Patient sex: M
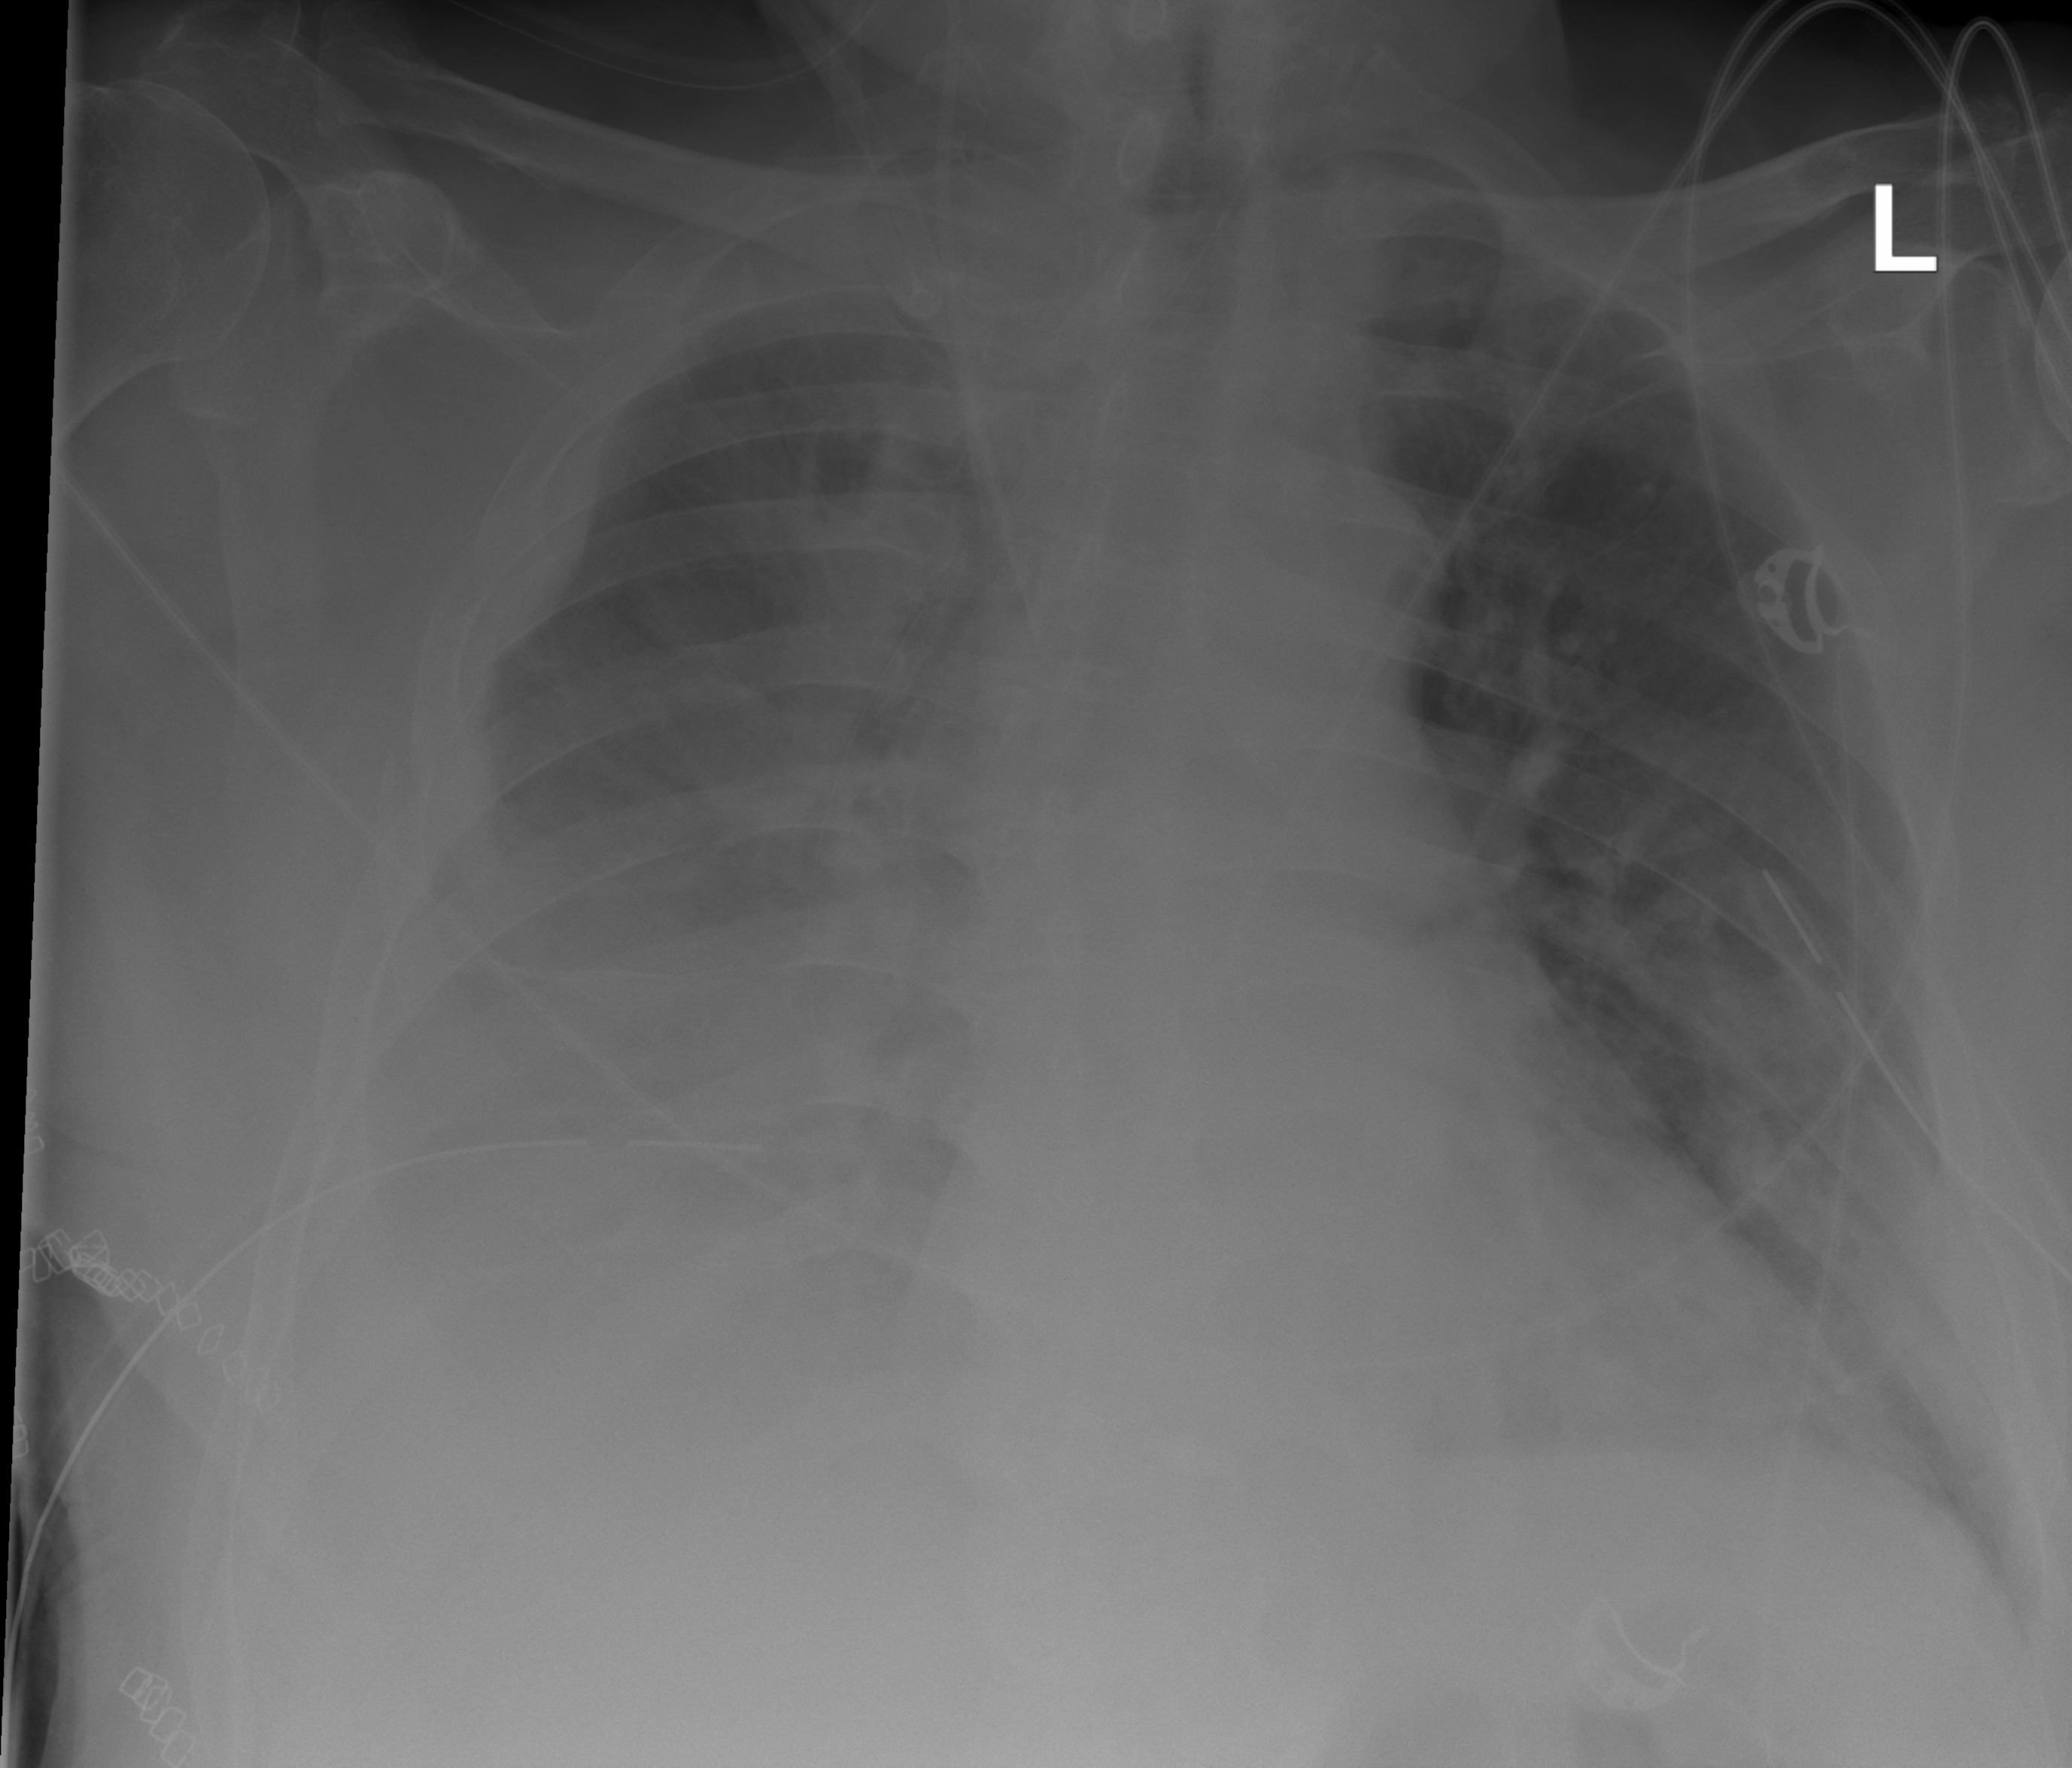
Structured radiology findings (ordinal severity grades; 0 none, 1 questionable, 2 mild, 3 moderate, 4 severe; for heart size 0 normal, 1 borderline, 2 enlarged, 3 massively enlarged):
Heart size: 1
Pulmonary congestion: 2
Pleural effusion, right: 2
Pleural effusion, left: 1
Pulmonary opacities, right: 3
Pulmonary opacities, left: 2
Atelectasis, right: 2
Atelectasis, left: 2